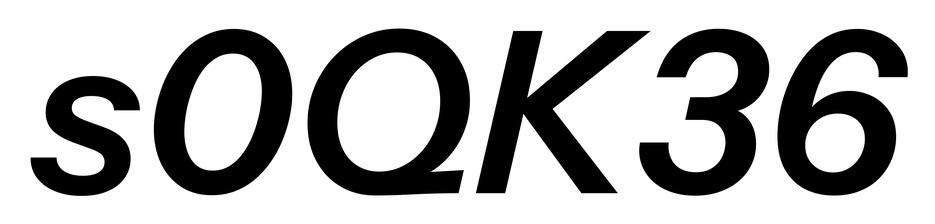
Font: InstrumentSans-Italic_SemiBold_Italic